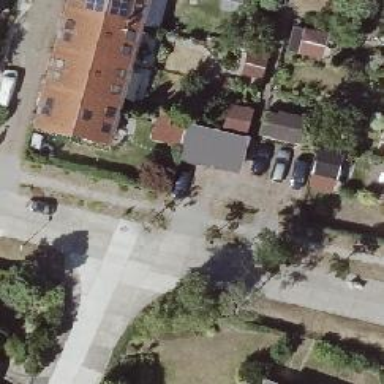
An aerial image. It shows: Concrete residential road with sidewalk on the left.